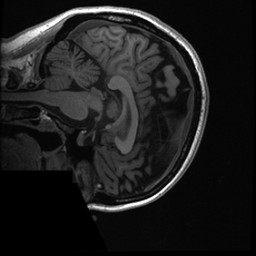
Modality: T1w
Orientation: sagittal
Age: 34
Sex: female